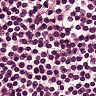
Metastatic tissue present: no